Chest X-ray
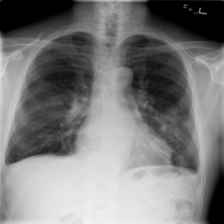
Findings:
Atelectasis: negative
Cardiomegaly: negative
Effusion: negative
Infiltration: negative
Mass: negative
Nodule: negative
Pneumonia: negative
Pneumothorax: negative
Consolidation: negative
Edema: negative
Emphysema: negative
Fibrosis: negative
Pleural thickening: negative
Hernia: negative